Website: bh-photo
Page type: customer-info-address
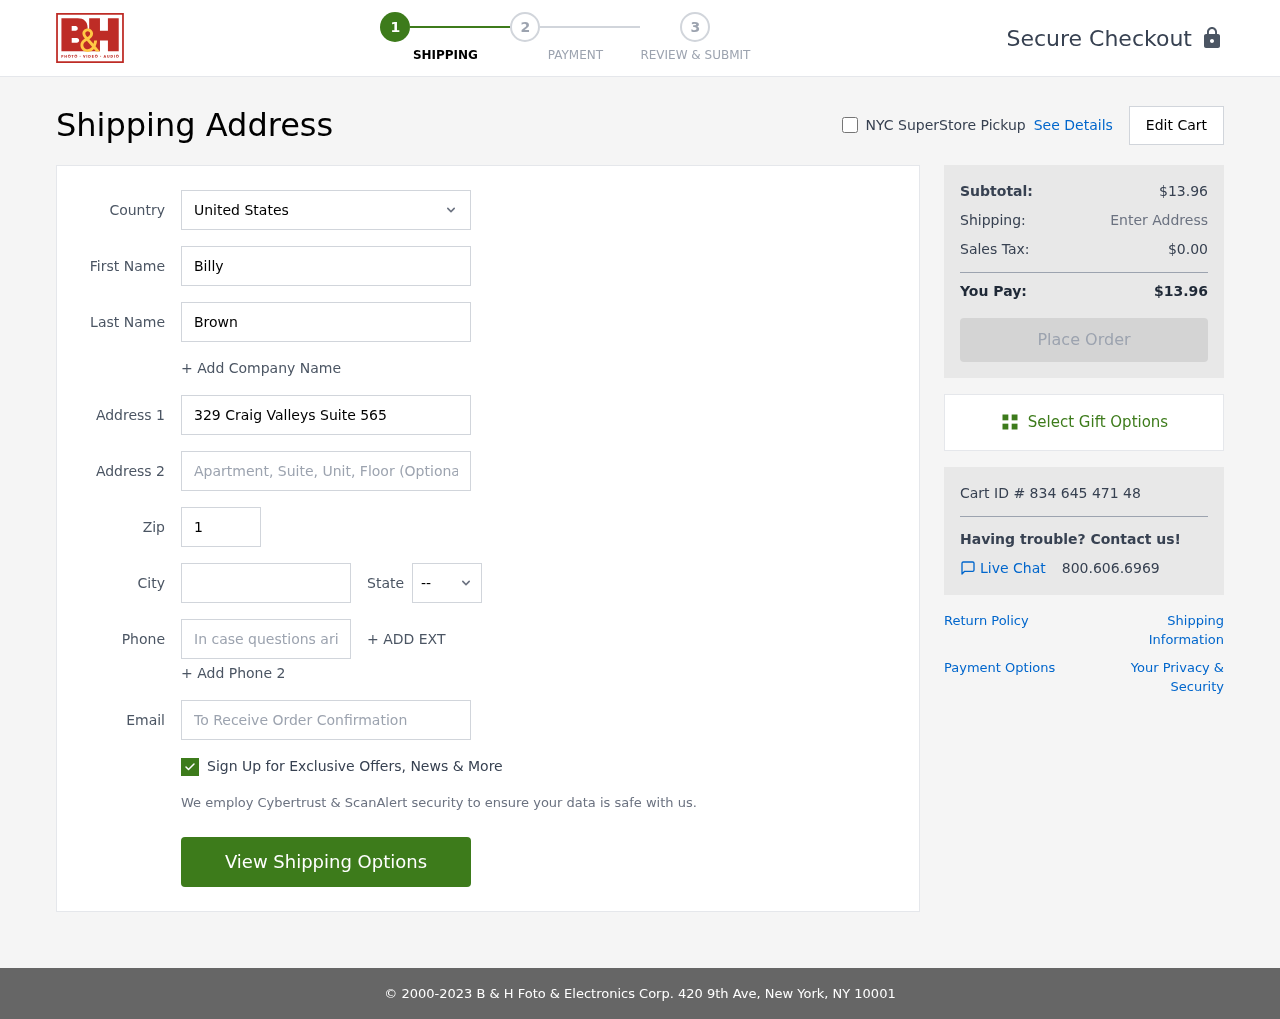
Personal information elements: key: PII_CITY
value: Wigginsfurt
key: PII_COUNTRY
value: United States
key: PII_EMAIL
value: billy_brown@gmail.com
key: PII_FIRSTNAME
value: Billy
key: PII_LASTNAME
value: Brown
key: PII_PHONE
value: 5506881060
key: PII_POSTCODE
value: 13946
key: PII_STATE_ABBR
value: MN
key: PII_STREET
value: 329 Craig Valleys Suite 565
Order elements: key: ORDER_SUBTOTAL
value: $13.96
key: ORDER_TAX
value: $0.00
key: ORDER_TOTAL
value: $13.96
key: ORDER_ID
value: Cart ID # 834 645 471 48